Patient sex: M
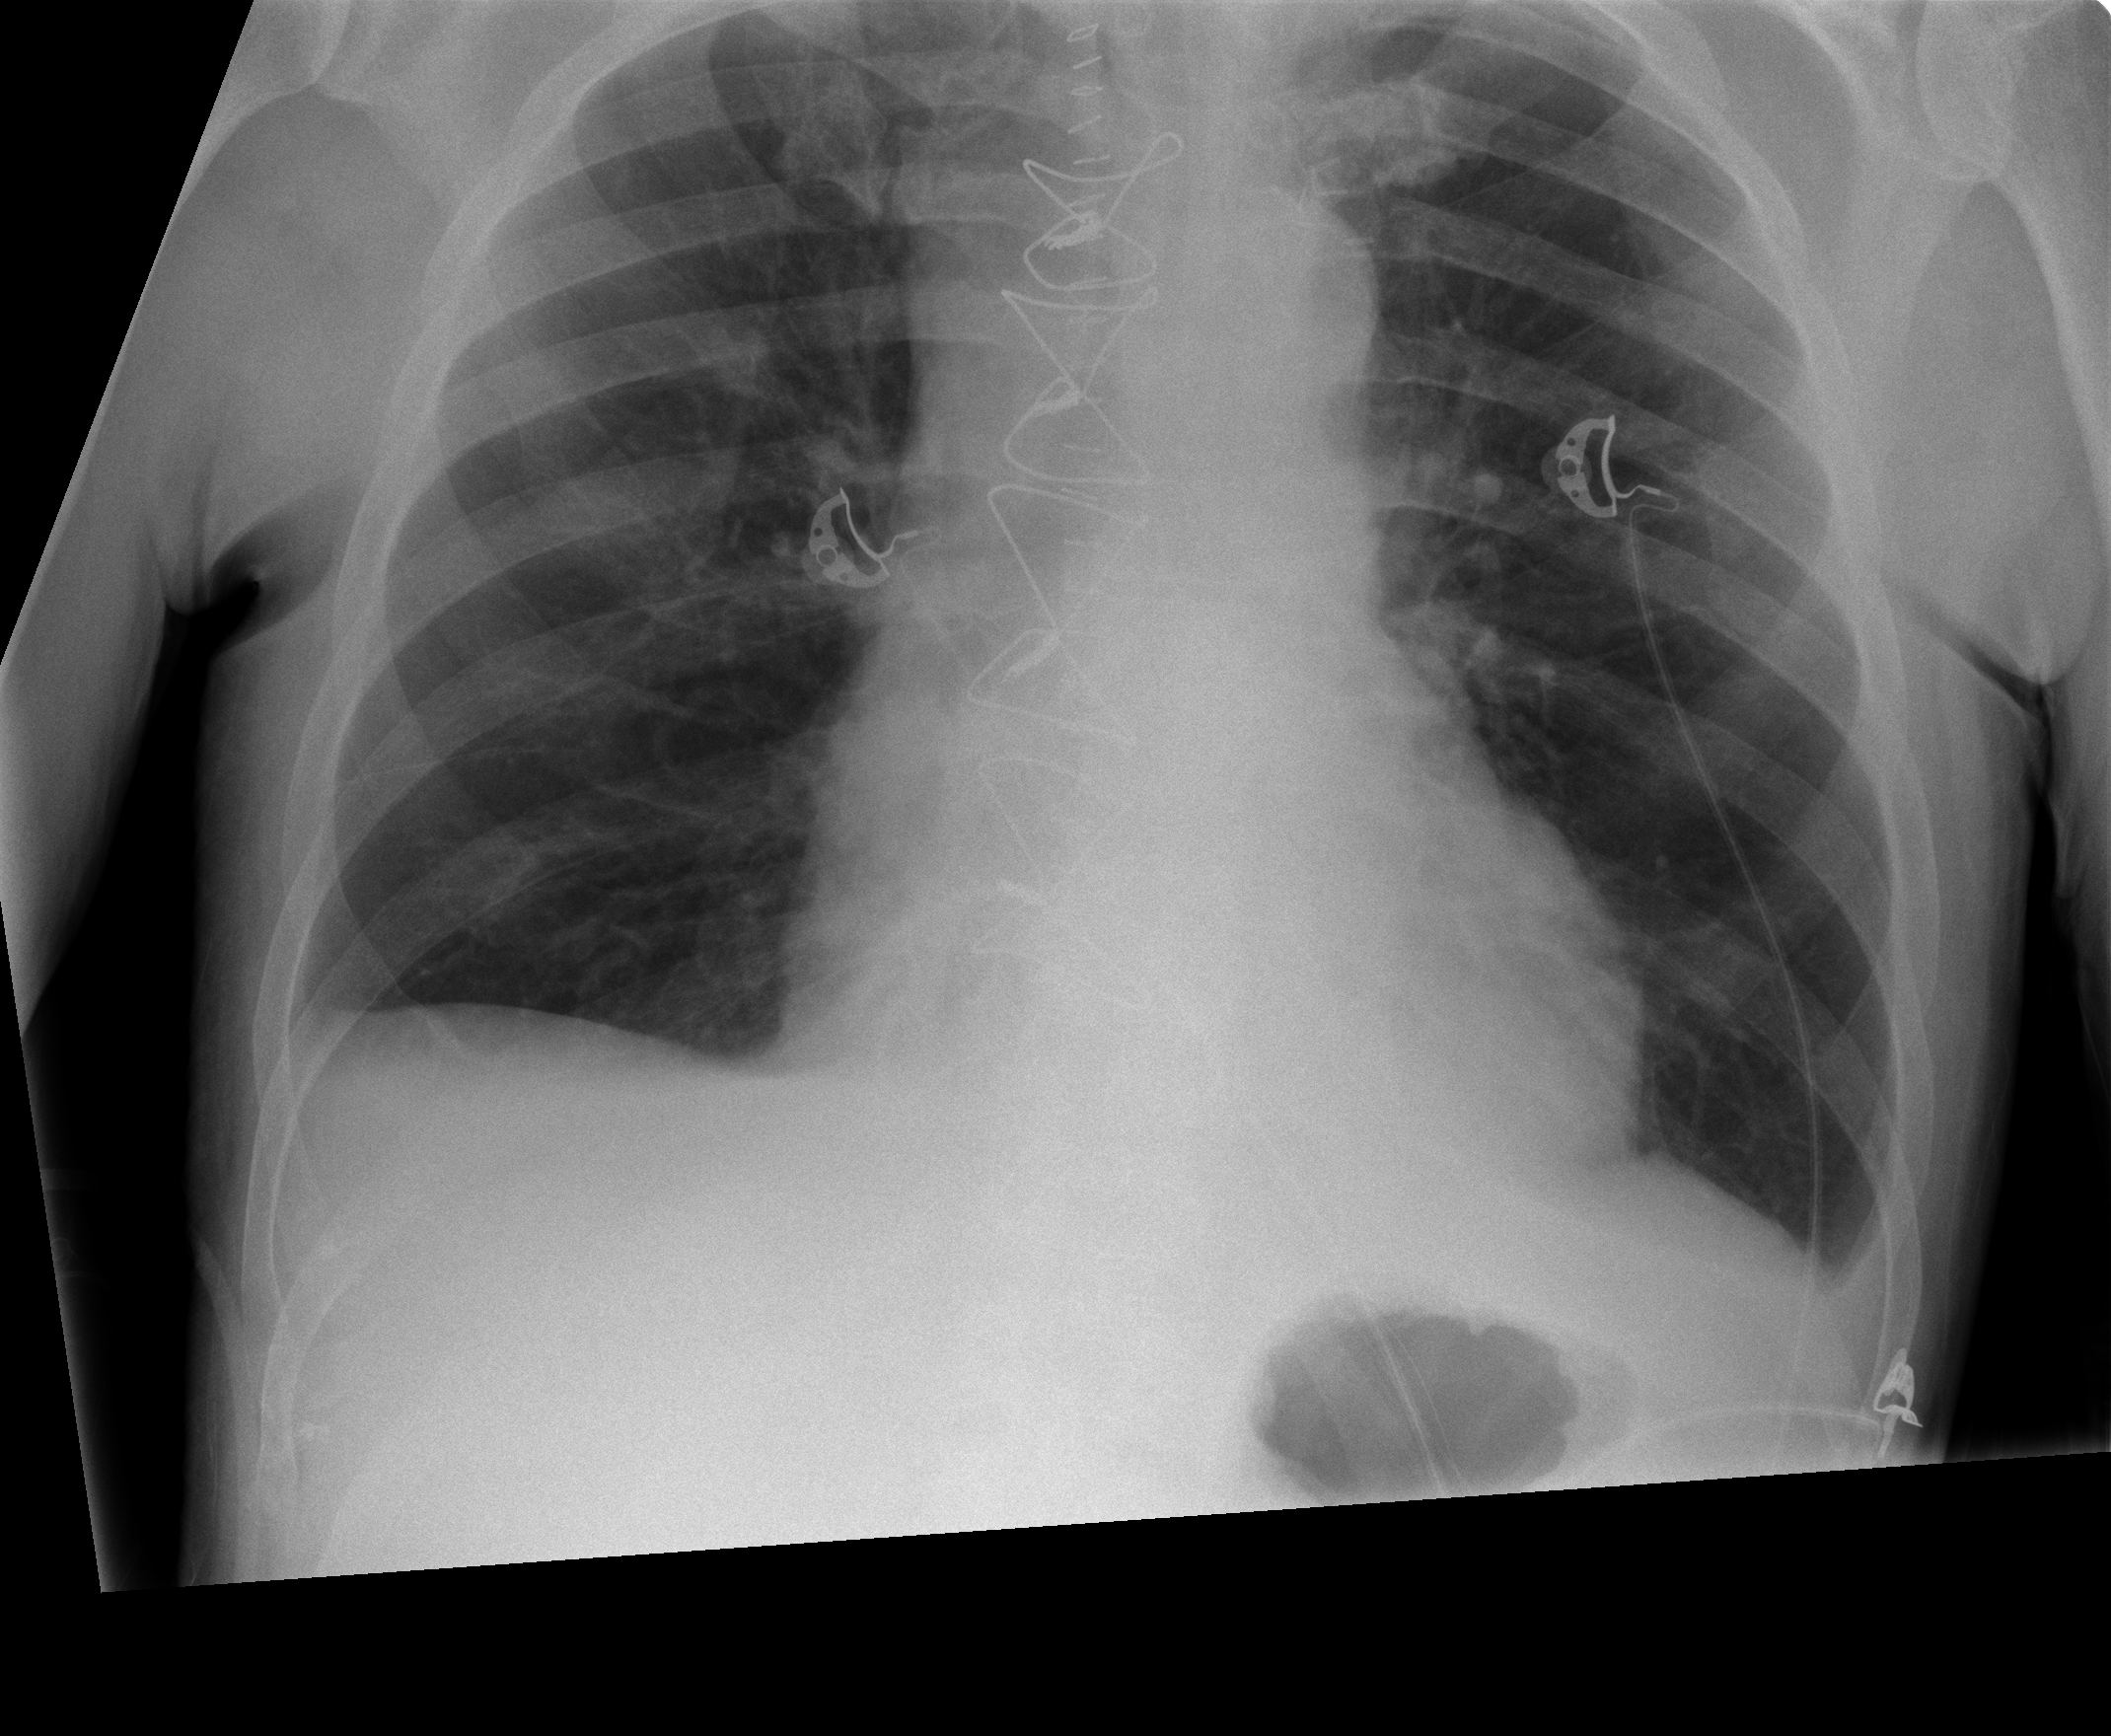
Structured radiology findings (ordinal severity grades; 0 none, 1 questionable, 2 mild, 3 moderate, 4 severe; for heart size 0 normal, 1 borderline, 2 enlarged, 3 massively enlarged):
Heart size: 0
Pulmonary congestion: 2
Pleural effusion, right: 2
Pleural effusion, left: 2
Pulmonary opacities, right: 0
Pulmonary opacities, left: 0
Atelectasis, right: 2
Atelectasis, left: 2